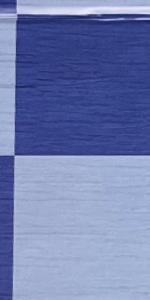
Label: Empty